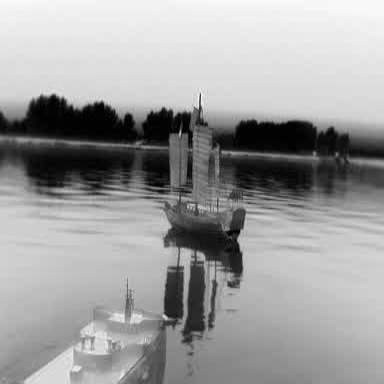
There is a container_ship in the infrared image.